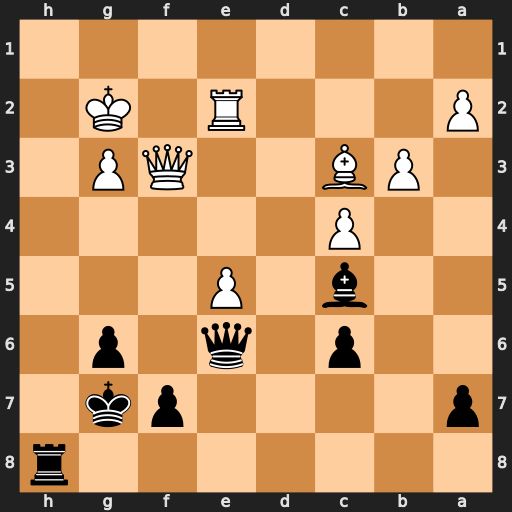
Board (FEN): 7r/p4pk1/2p1q1p1/2b1P3/2P5/1PB2QP1/P3R1K1/8
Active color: b
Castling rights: -
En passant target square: -
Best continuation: Qh3#